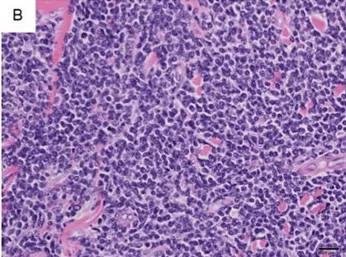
Histopathological examination of pathological cells. . X400).
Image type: pathology (h&e)